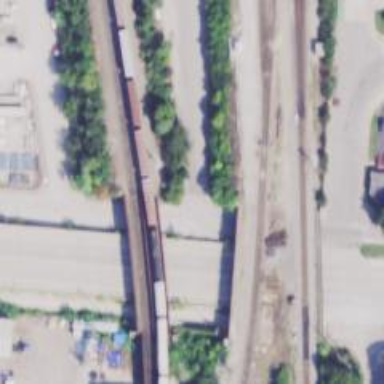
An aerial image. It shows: Railway signal.